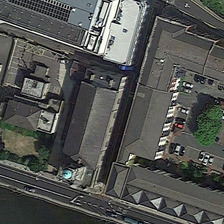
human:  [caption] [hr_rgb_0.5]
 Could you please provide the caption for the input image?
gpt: a church is near a river .

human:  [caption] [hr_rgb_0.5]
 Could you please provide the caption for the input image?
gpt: a church is near a river .

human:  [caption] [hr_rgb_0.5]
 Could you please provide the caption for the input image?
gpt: a church is near a river .

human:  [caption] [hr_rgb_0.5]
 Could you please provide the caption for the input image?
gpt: a church is near a river .

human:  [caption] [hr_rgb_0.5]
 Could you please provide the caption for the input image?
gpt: a church is near a river .